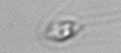
Label: Chaetoceros_throndsenii